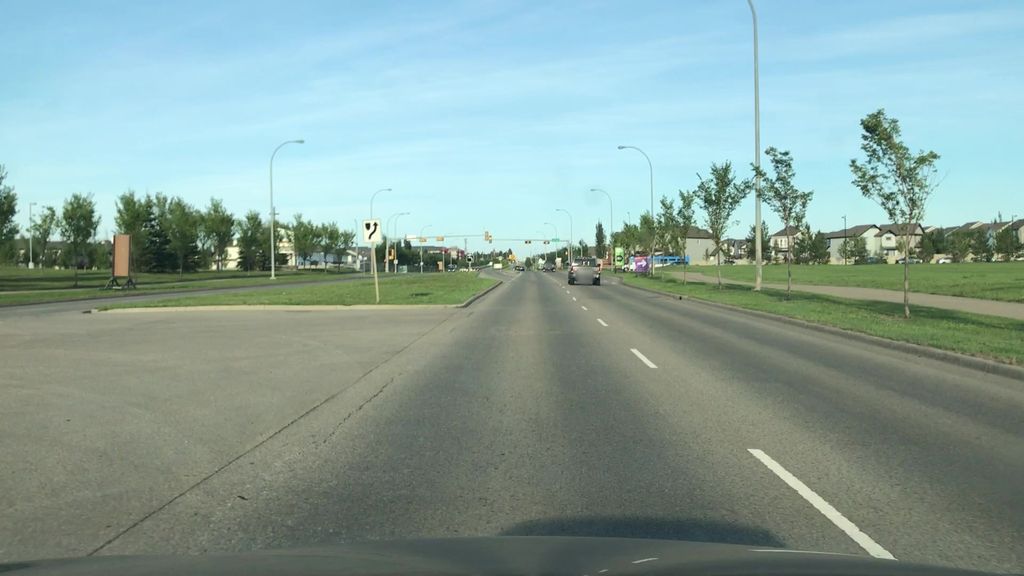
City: edmonton